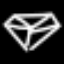
Label: diamond